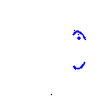
Particle: kaon